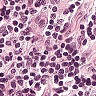
Metastatic tissue present: no